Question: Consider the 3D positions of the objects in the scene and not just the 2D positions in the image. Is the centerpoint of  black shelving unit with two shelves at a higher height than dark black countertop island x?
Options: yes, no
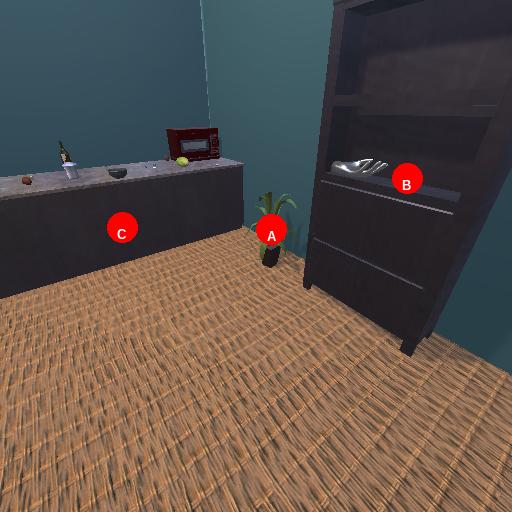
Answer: yes